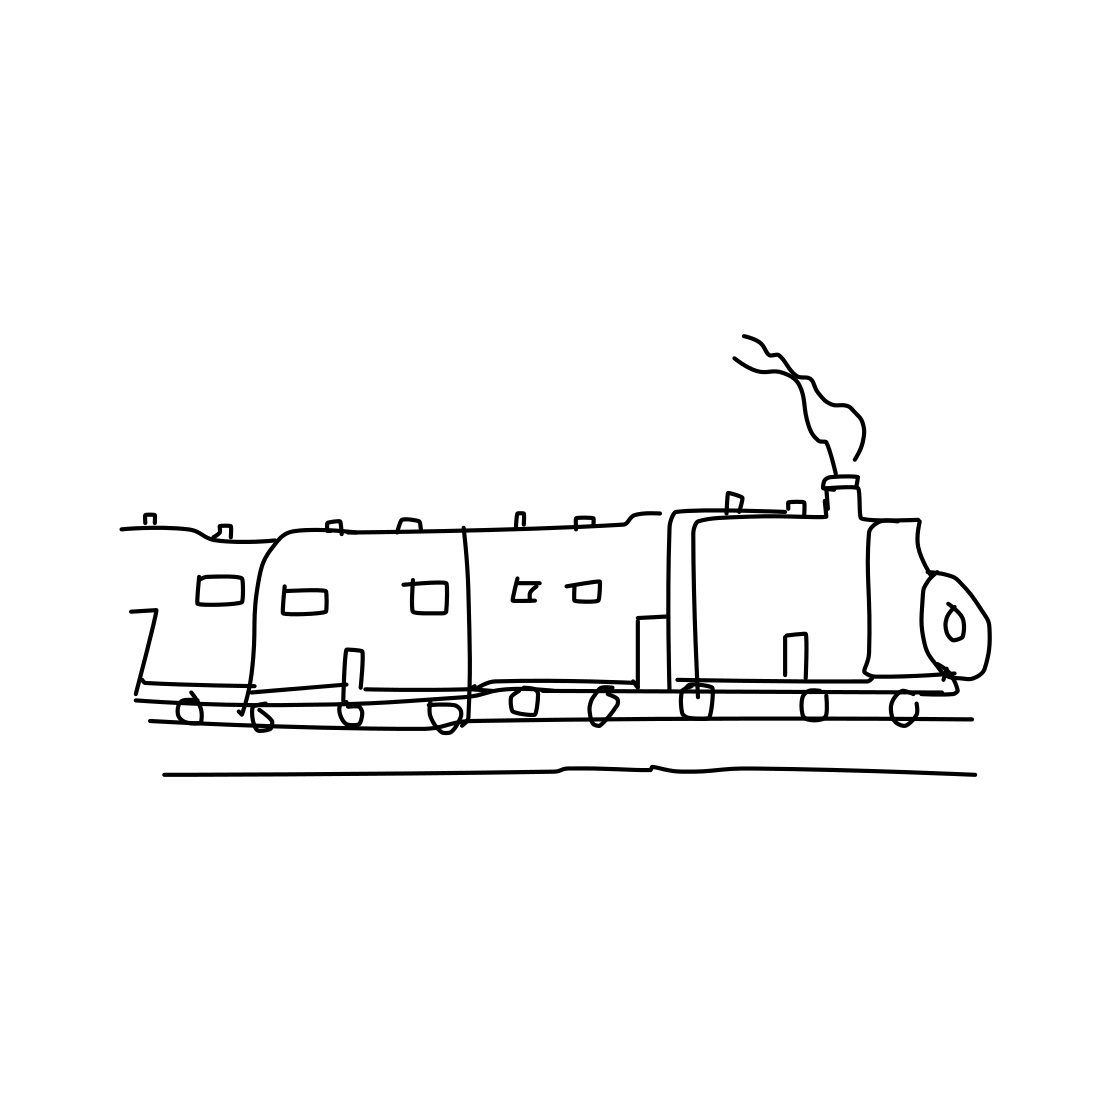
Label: train